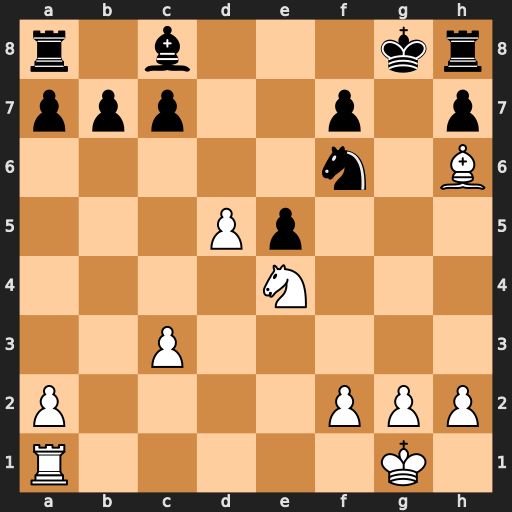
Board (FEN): r1b3kr/ppp2p1p/5n1B/3Pp3/4N3/2P5/P4PPP/R5K1
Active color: w
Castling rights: -
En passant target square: -
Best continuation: Nxf6#